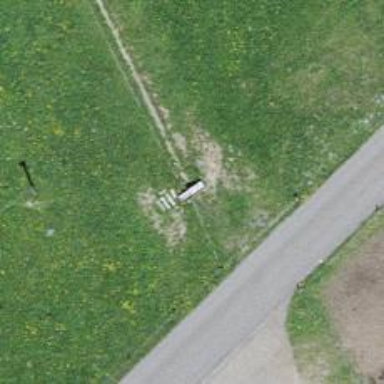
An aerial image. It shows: Ditch passing through tunnel.